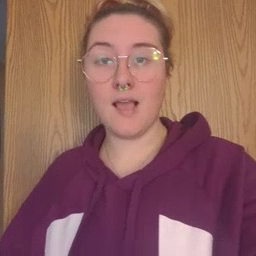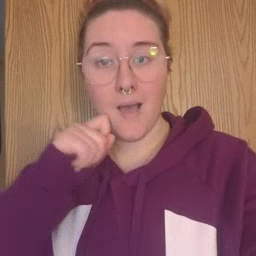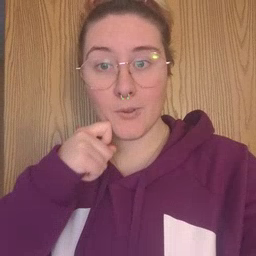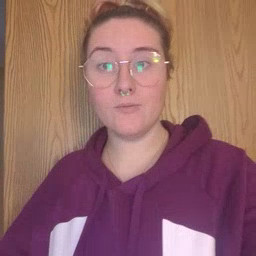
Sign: apple